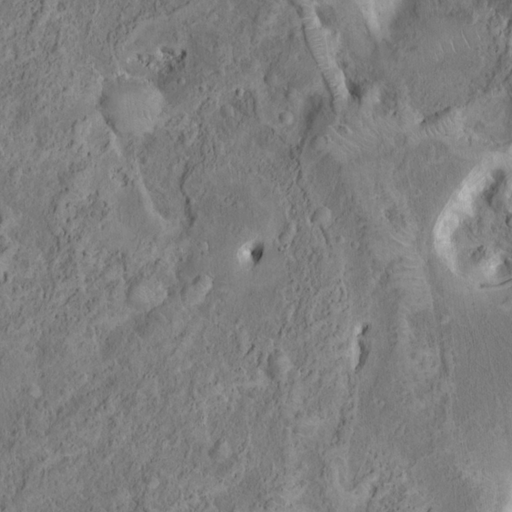
Objects detected: cone, cone, cone